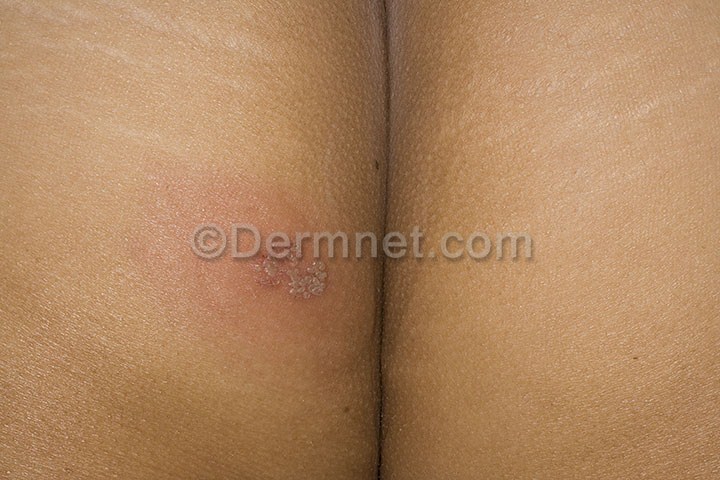
Disease: Warts Molluscum and other Viral Infections